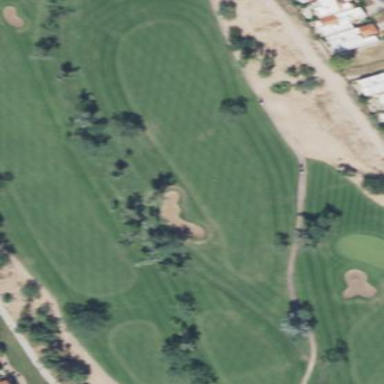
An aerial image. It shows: Golf rough area.